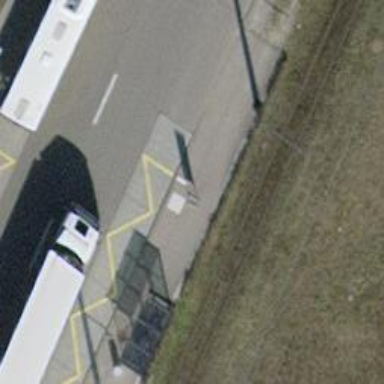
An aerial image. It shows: Platform with shelter for public transport.